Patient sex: M
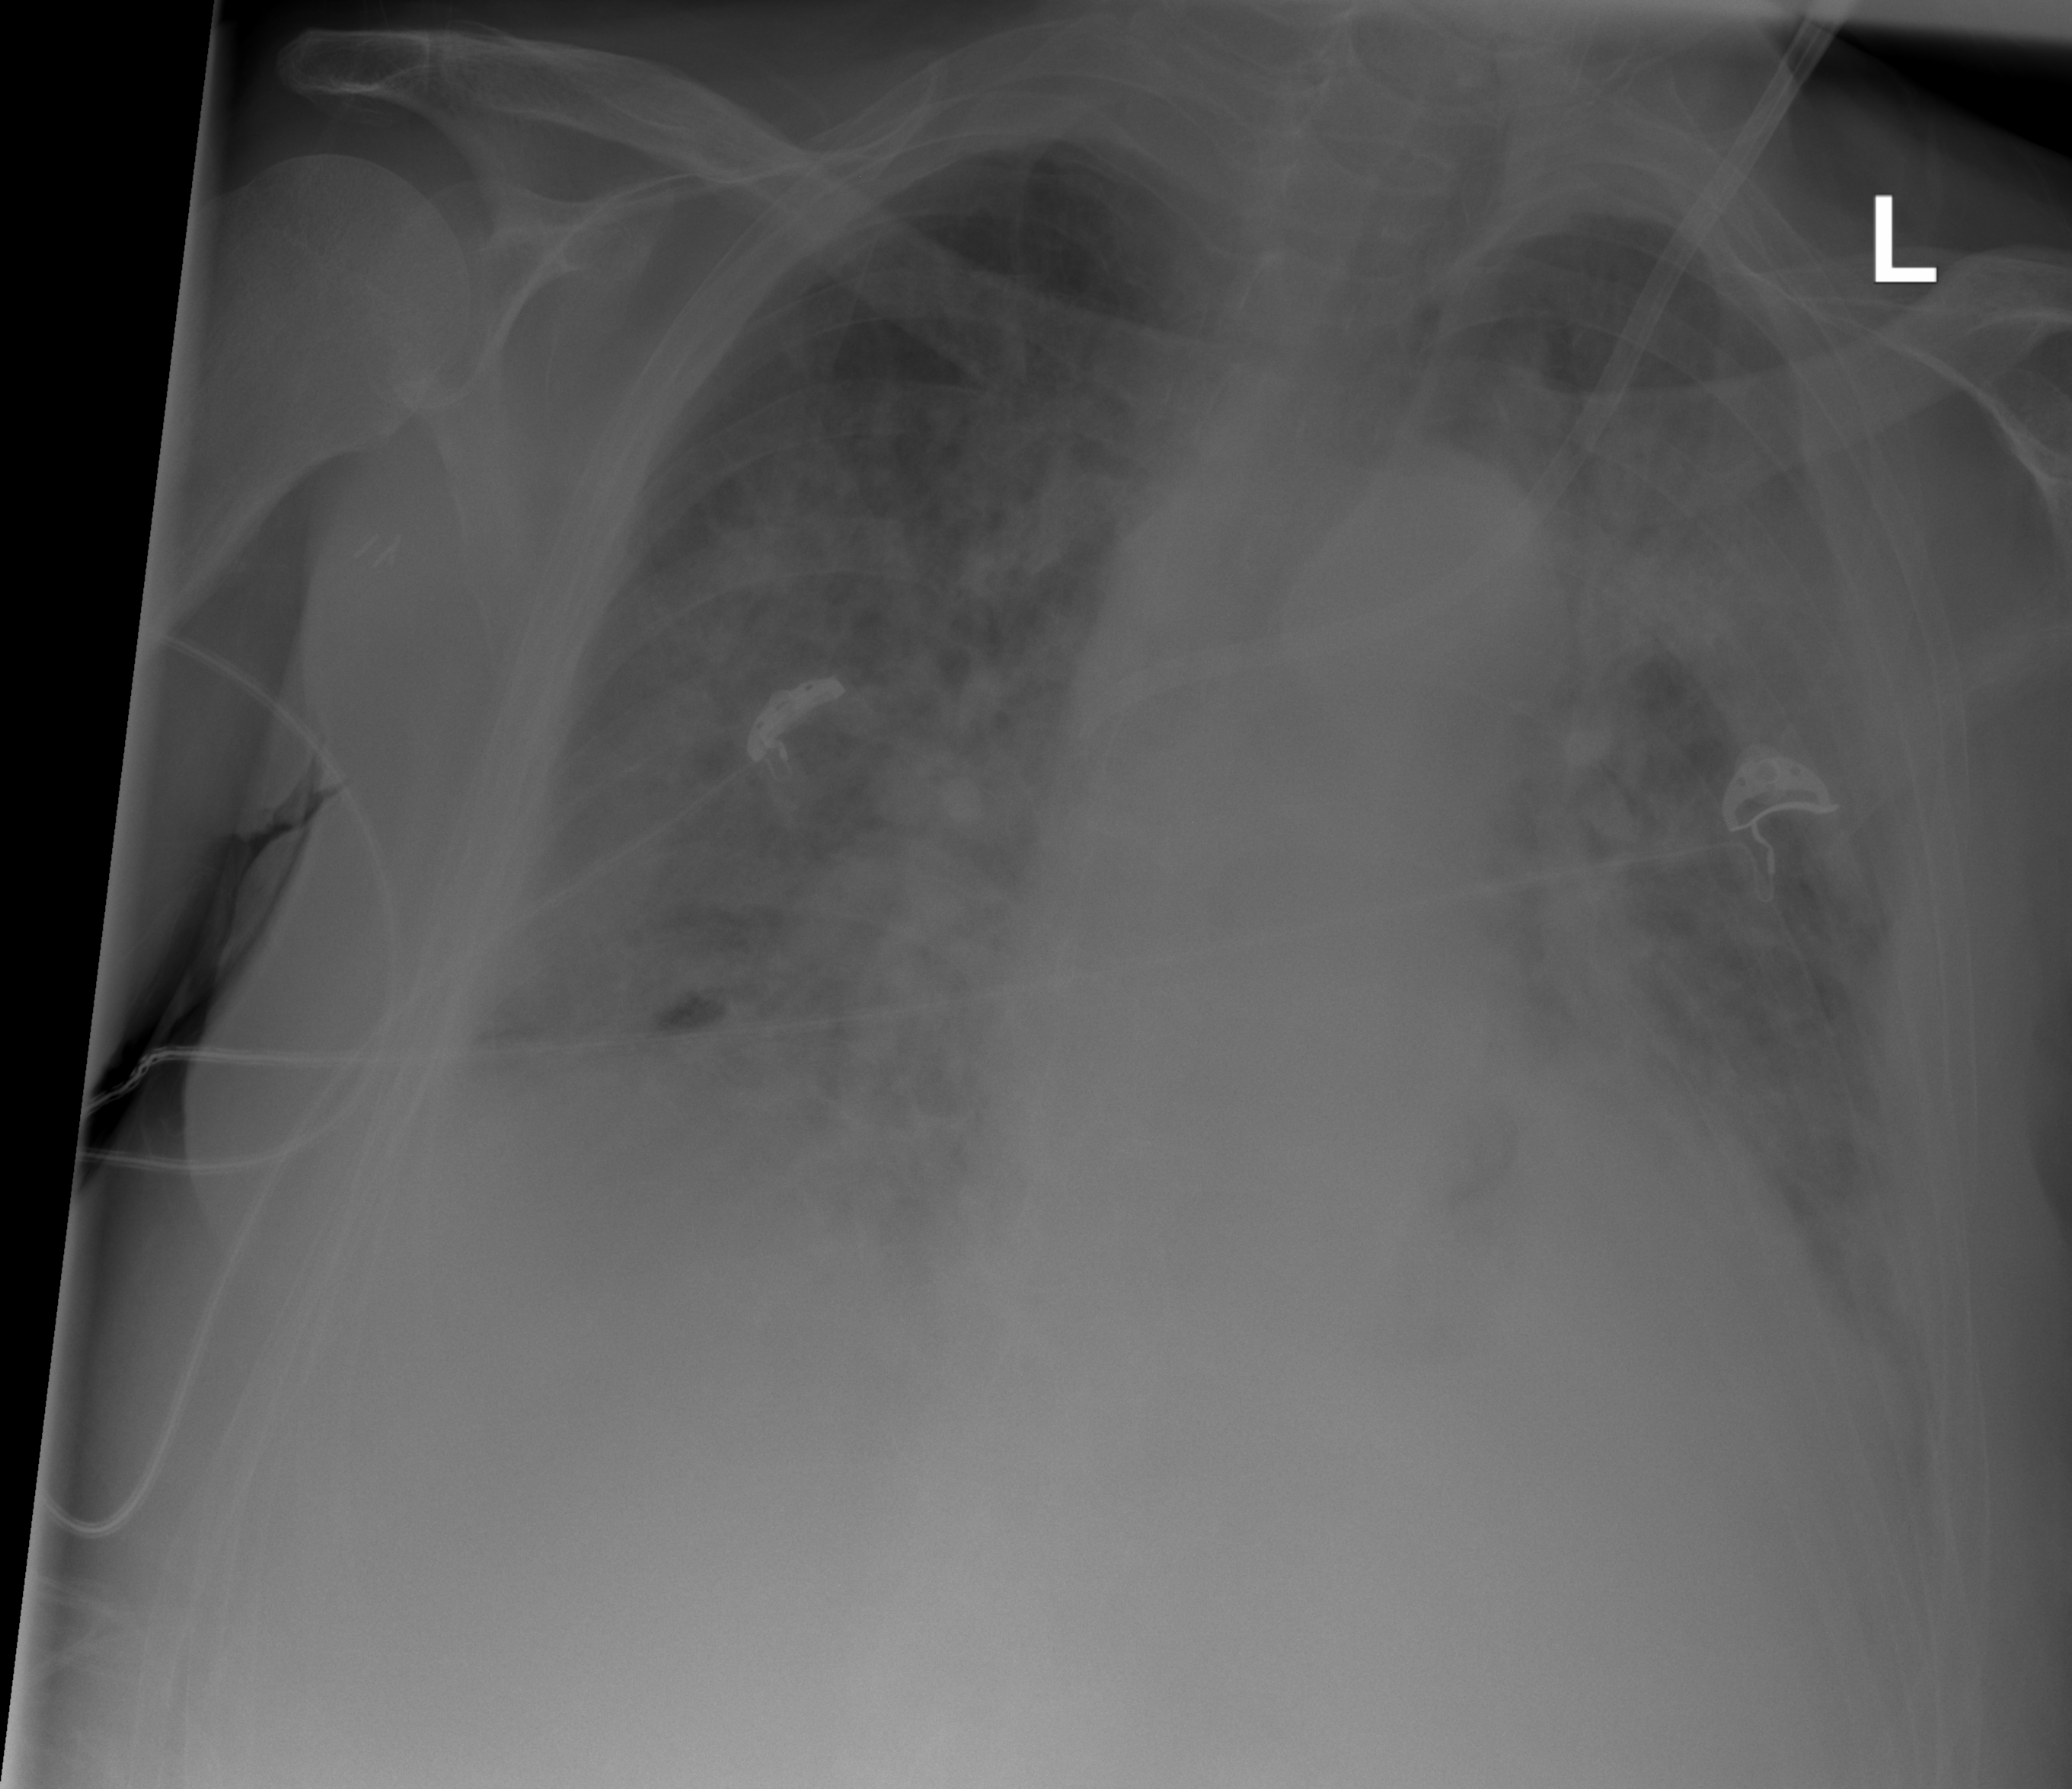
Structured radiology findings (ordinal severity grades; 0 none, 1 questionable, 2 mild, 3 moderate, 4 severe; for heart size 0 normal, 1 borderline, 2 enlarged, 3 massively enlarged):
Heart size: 2
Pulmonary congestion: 3
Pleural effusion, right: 2
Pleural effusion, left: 2
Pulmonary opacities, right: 3
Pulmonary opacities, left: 3
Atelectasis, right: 2
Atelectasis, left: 2